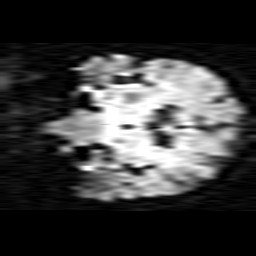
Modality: TRACE
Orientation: coronal
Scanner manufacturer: siemens
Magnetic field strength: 1.5 T
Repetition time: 8.1 s
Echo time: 0.119 s